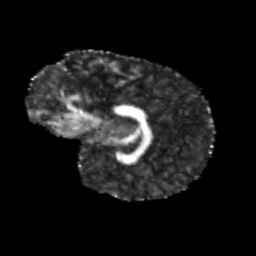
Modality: FA
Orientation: sagittal
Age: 9
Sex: female
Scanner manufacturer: siemens
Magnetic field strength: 3 T
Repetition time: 3.8 s
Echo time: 0.07 s